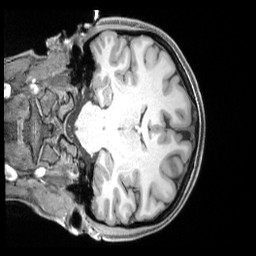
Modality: T1w
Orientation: coronal
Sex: female
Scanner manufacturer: siemens
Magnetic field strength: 3 T
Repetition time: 2.4 s
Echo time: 0.00222 s